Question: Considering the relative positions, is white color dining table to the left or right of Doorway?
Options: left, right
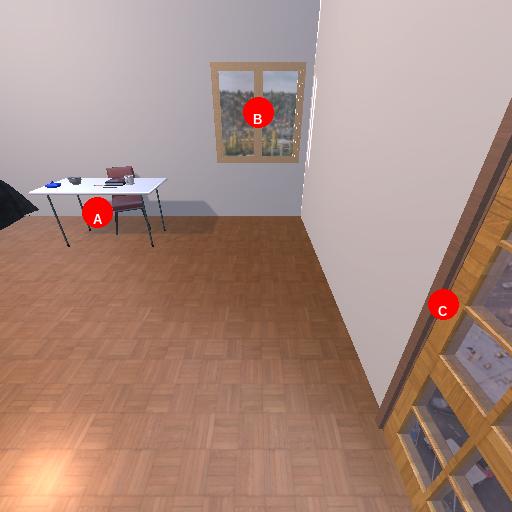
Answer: left